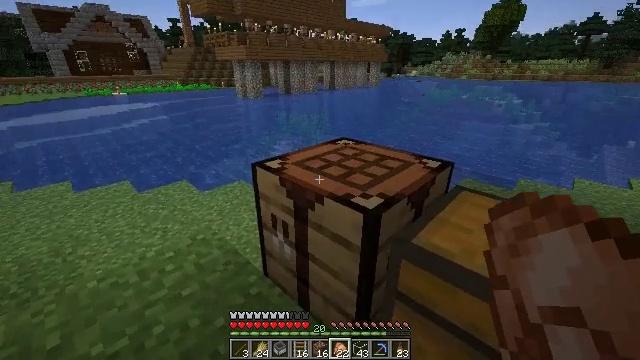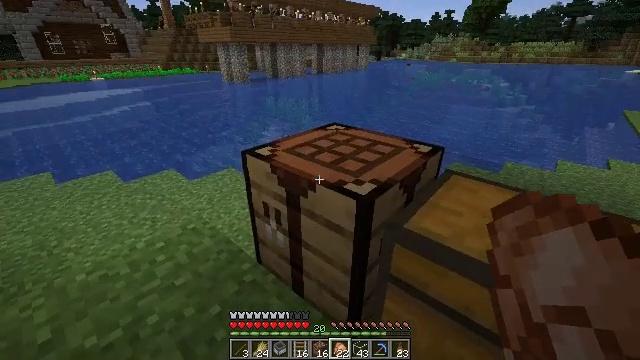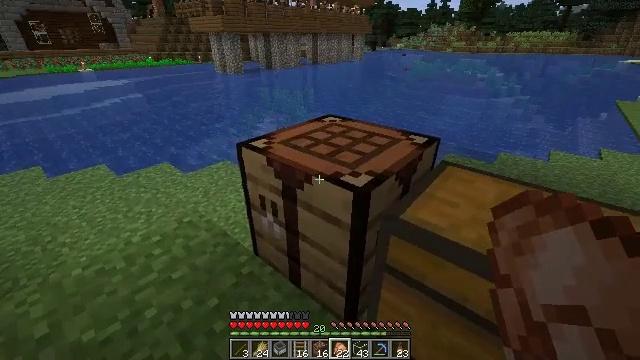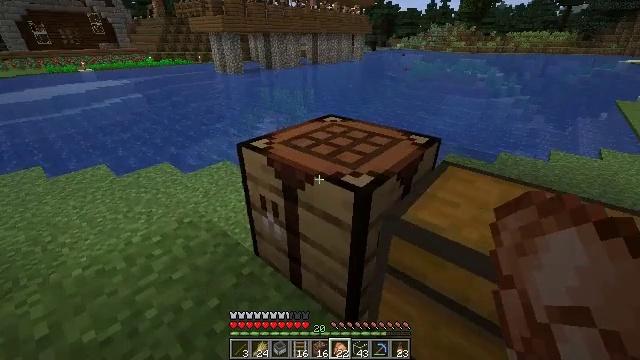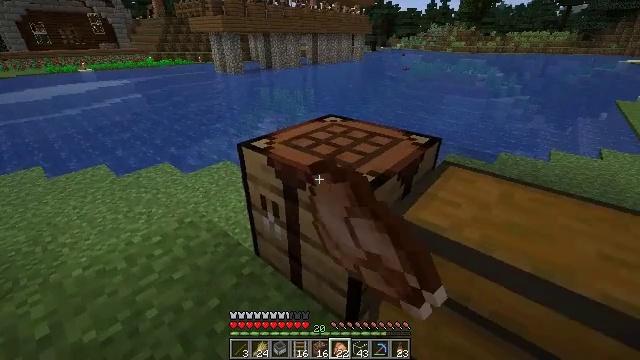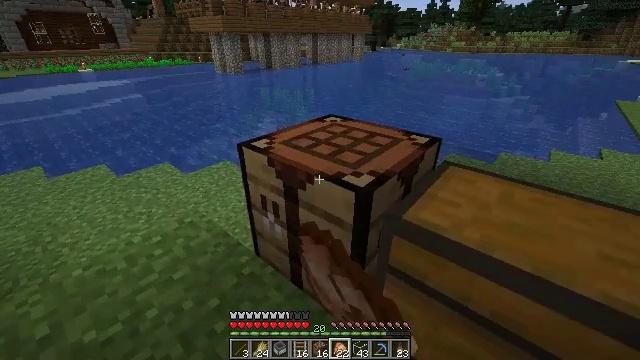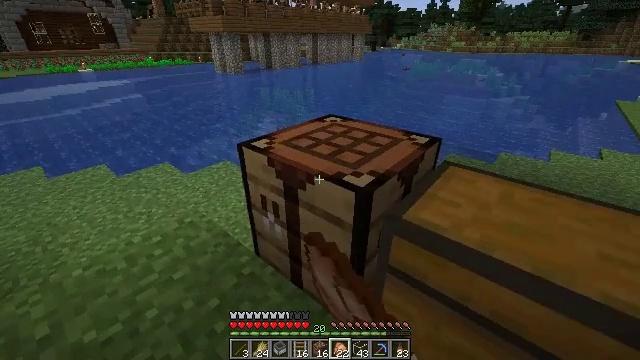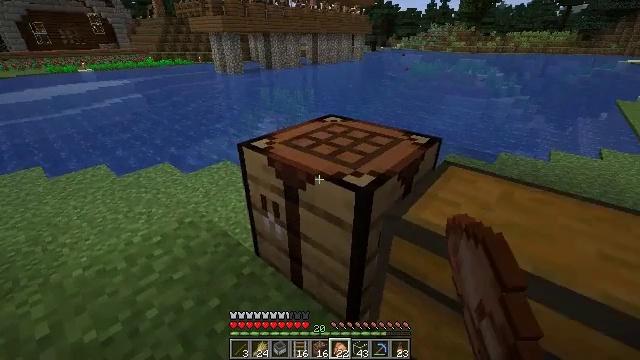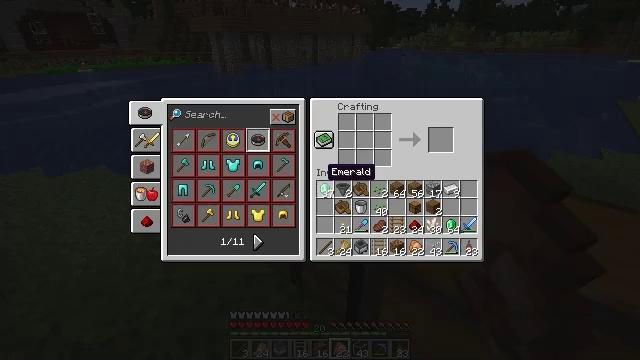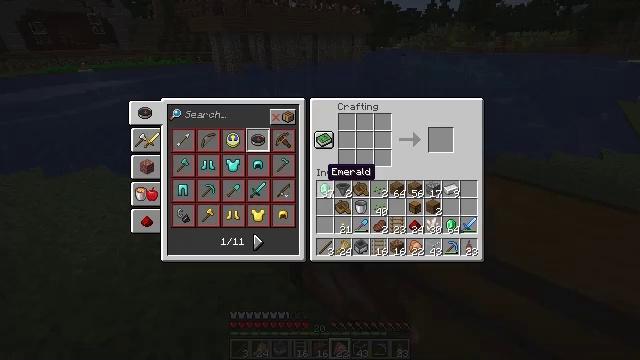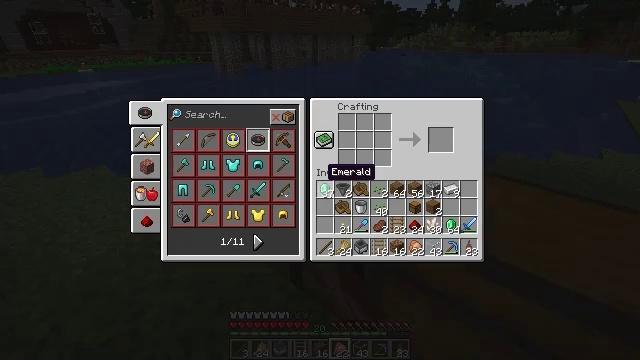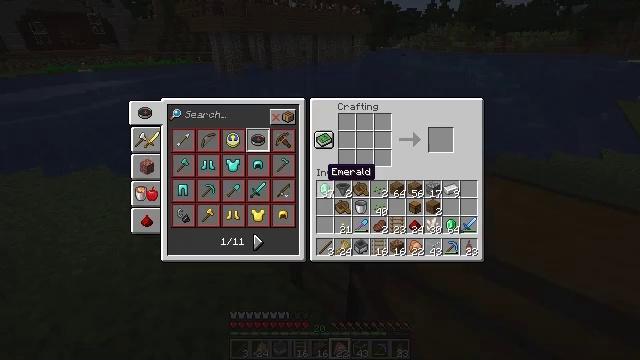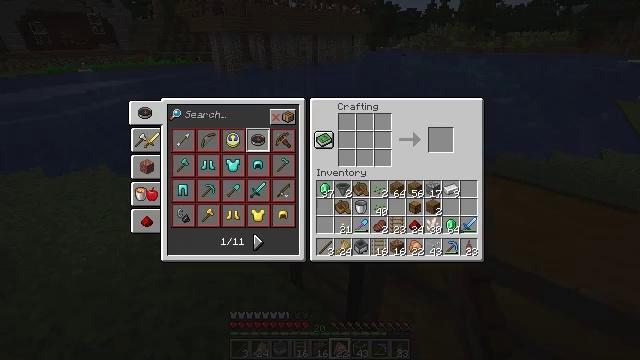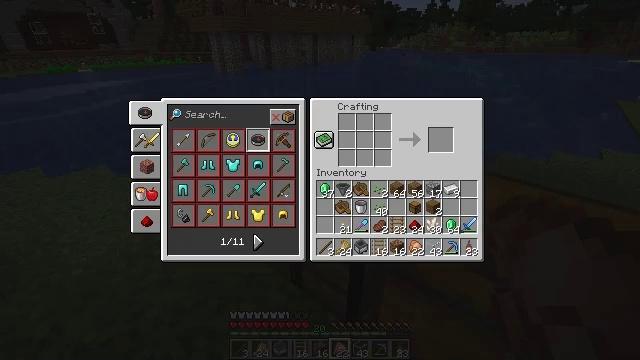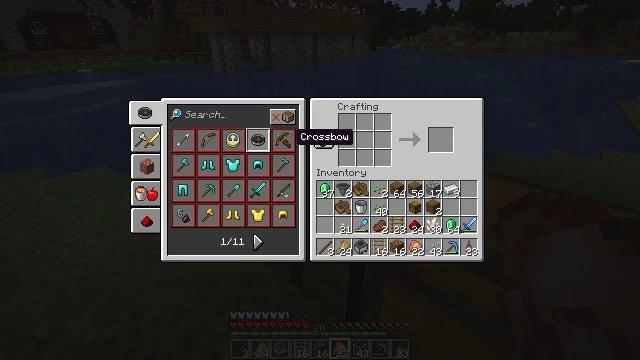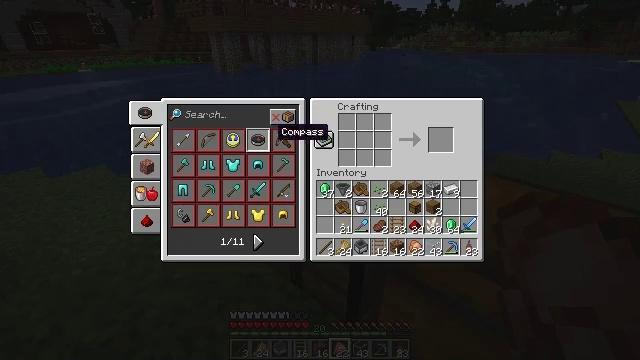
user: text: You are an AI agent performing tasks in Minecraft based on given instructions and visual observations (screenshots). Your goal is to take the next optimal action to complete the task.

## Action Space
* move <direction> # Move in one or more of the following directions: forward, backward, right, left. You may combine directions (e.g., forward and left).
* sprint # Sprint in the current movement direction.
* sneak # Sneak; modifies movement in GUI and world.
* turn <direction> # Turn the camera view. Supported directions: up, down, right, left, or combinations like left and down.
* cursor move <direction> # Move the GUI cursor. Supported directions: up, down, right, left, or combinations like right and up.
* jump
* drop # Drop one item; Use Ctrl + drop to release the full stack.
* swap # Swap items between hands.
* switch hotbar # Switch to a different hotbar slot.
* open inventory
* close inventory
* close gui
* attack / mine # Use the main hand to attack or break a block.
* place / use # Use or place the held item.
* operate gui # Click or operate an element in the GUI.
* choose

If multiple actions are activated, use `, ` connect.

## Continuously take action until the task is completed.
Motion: motion action
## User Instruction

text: Craft an observer.
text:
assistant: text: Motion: turn right and down
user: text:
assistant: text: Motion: turn right and down
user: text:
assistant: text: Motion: use / place
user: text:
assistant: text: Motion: use / place
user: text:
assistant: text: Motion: use / place
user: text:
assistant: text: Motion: use / place
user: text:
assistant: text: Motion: use / place
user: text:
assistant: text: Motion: open gui
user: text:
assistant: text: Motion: no_op
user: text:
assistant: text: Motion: no_op
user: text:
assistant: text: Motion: no_op
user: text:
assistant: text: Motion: no_op
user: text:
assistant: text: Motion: no_op
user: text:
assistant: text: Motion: cursor move left and up
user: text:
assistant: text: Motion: cursor move left
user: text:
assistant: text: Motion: cursor move left
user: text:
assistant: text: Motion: no_op
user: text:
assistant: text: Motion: cursor move left
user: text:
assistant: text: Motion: cursor move left and up
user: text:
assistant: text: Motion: no_op
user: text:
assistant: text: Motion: no_op
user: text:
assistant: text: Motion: no_op
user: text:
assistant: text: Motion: no_op
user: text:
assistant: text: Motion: operate gui
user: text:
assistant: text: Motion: operate gui
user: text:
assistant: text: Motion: operate gui
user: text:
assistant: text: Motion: no_op
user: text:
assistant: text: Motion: no_op
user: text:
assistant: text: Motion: no_op
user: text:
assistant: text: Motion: no_op